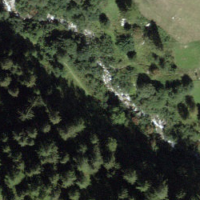
EUNIS habitat code: 26
Species observed at this site:
Sorbus aucuparia